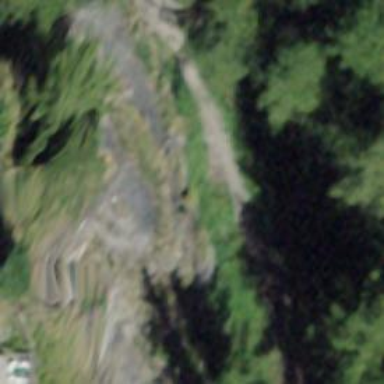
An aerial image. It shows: Cliff in nature.